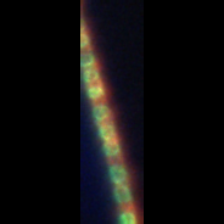
Taxon: Chaetoceros
Group: Diatoms